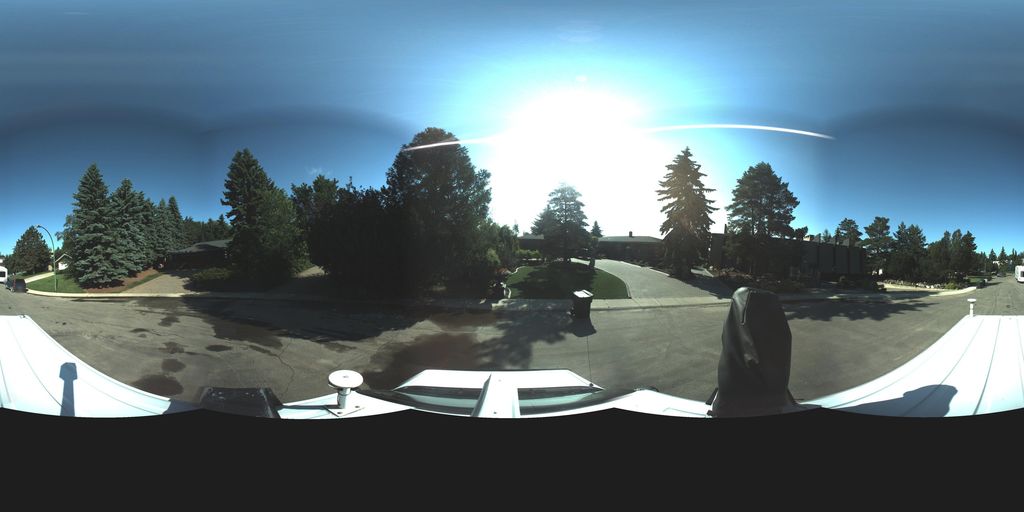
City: saskatoon